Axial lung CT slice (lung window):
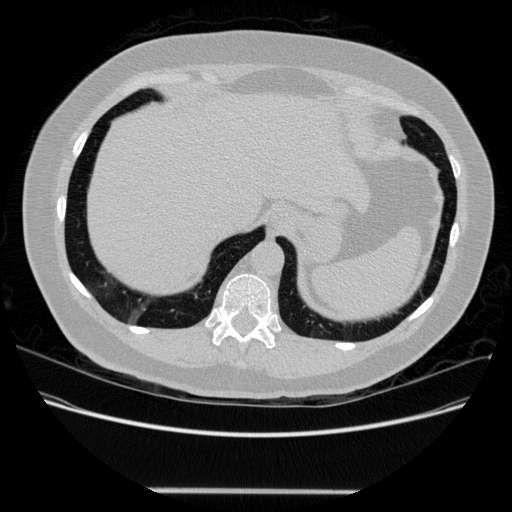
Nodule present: no